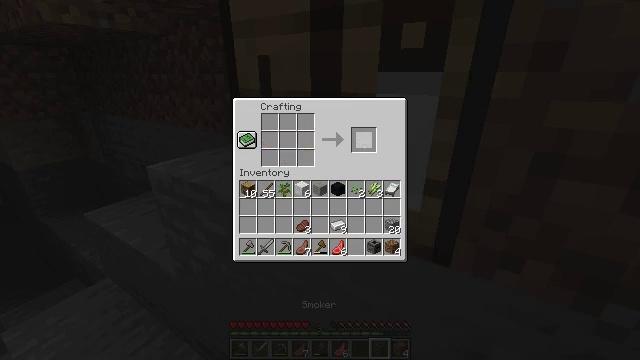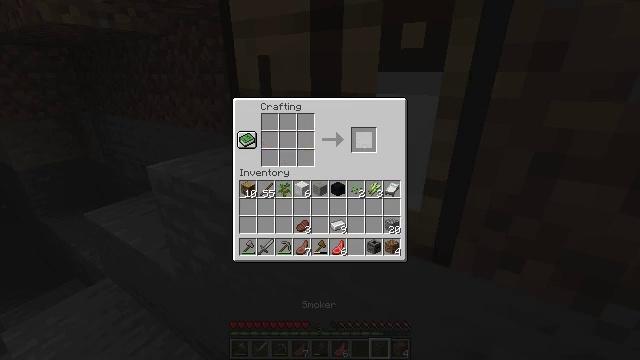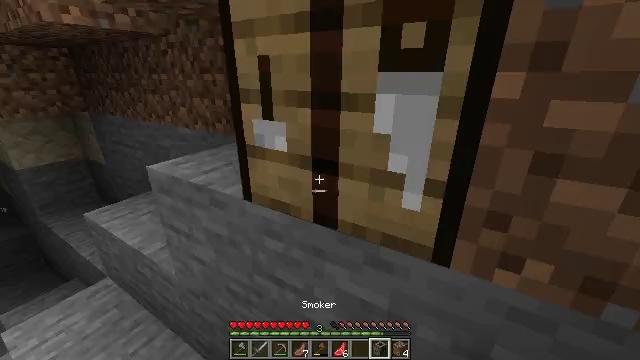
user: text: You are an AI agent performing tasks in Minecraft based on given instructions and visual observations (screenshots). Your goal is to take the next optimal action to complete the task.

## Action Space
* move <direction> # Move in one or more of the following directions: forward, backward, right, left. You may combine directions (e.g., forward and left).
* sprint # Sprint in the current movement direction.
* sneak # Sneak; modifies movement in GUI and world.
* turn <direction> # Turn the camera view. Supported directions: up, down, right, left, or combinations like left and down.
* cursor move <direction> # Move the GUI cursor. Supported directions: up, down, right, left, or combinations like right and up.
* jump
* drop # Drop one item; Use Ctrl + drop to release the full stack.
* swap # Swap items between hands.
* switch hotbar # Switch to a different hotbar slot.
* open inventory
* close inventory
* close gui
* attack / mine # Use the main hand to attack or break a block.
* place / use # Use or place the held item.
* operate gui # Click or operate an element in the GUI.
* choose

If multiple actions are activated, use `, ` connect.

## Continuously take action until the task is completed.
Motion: motion action
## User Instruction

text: Craft a smoker with the required resources.
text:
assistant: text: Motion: sneak
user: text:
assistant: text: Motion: sneak
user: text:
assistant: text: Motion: close gui